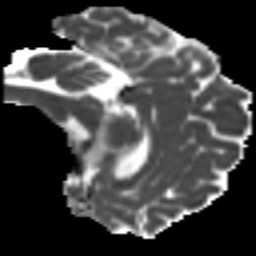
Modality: MD
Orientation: sagittal
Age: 25
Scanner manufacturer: siemens
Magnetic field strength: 3 T
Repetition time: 4.52 s
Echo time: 0.084 s